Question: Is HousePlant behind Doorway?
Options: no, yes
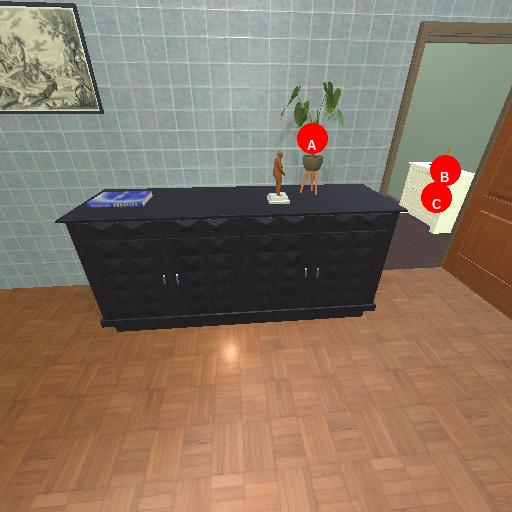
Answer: no